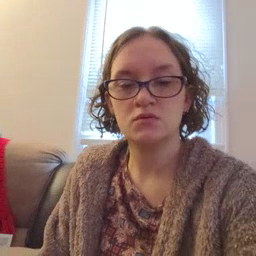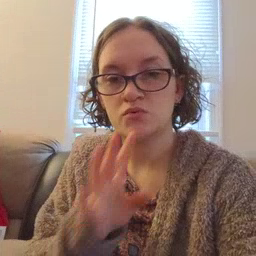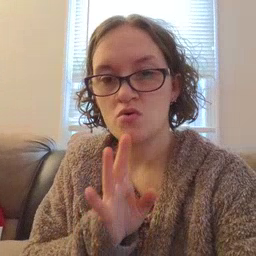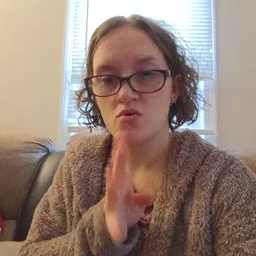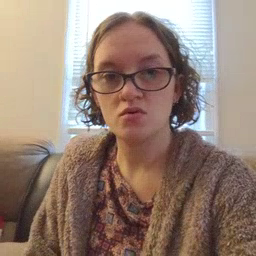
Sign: talk